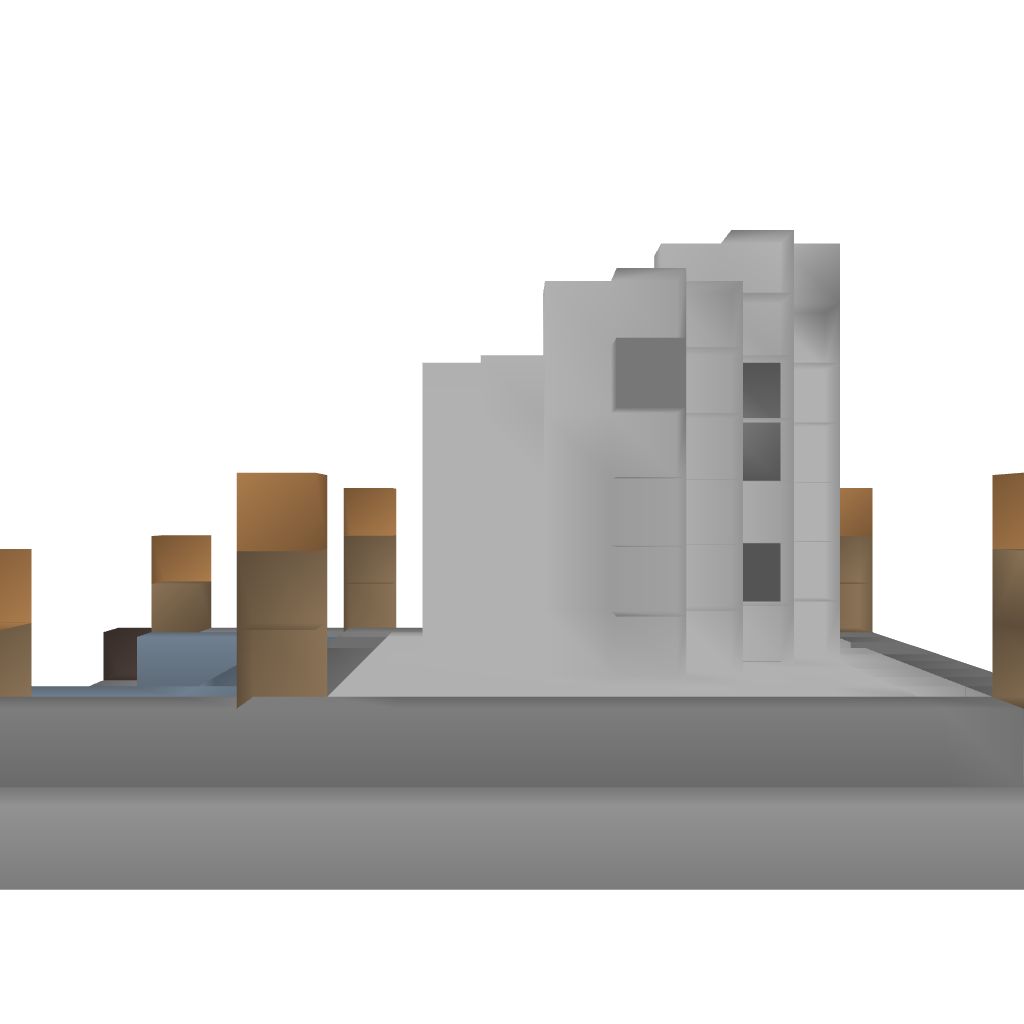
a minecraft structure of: small fountain